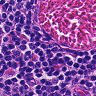
Metastatic tissue present: no